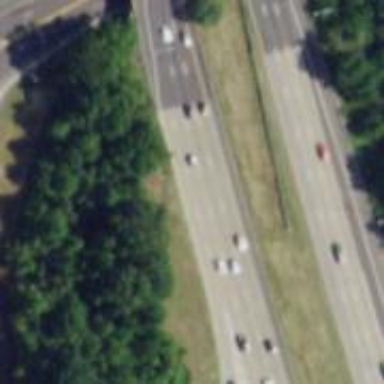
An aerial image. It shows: Urban freeway bridge over motorway.